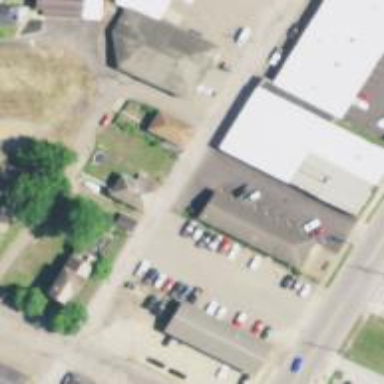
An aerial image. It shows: Retail building housing hardware shop.